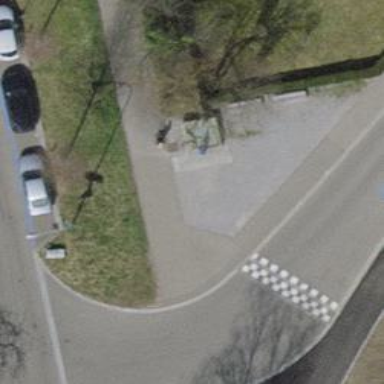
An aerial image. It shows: Drinking fountain for providing drinking water.